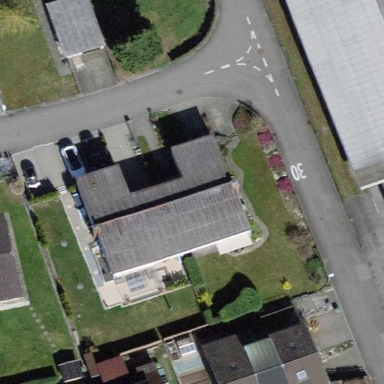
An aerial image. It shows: Building with flat roof.